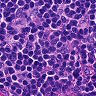
Metastatic tissue present: no